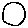
Label: circle